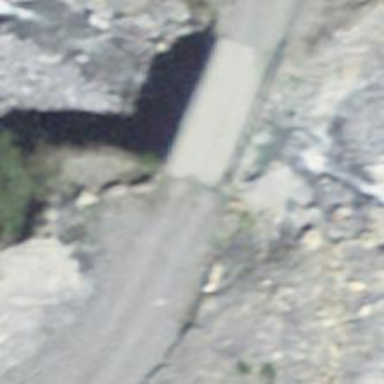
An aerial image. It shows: Track crossing bridge with grade 2 track type.